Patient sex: F
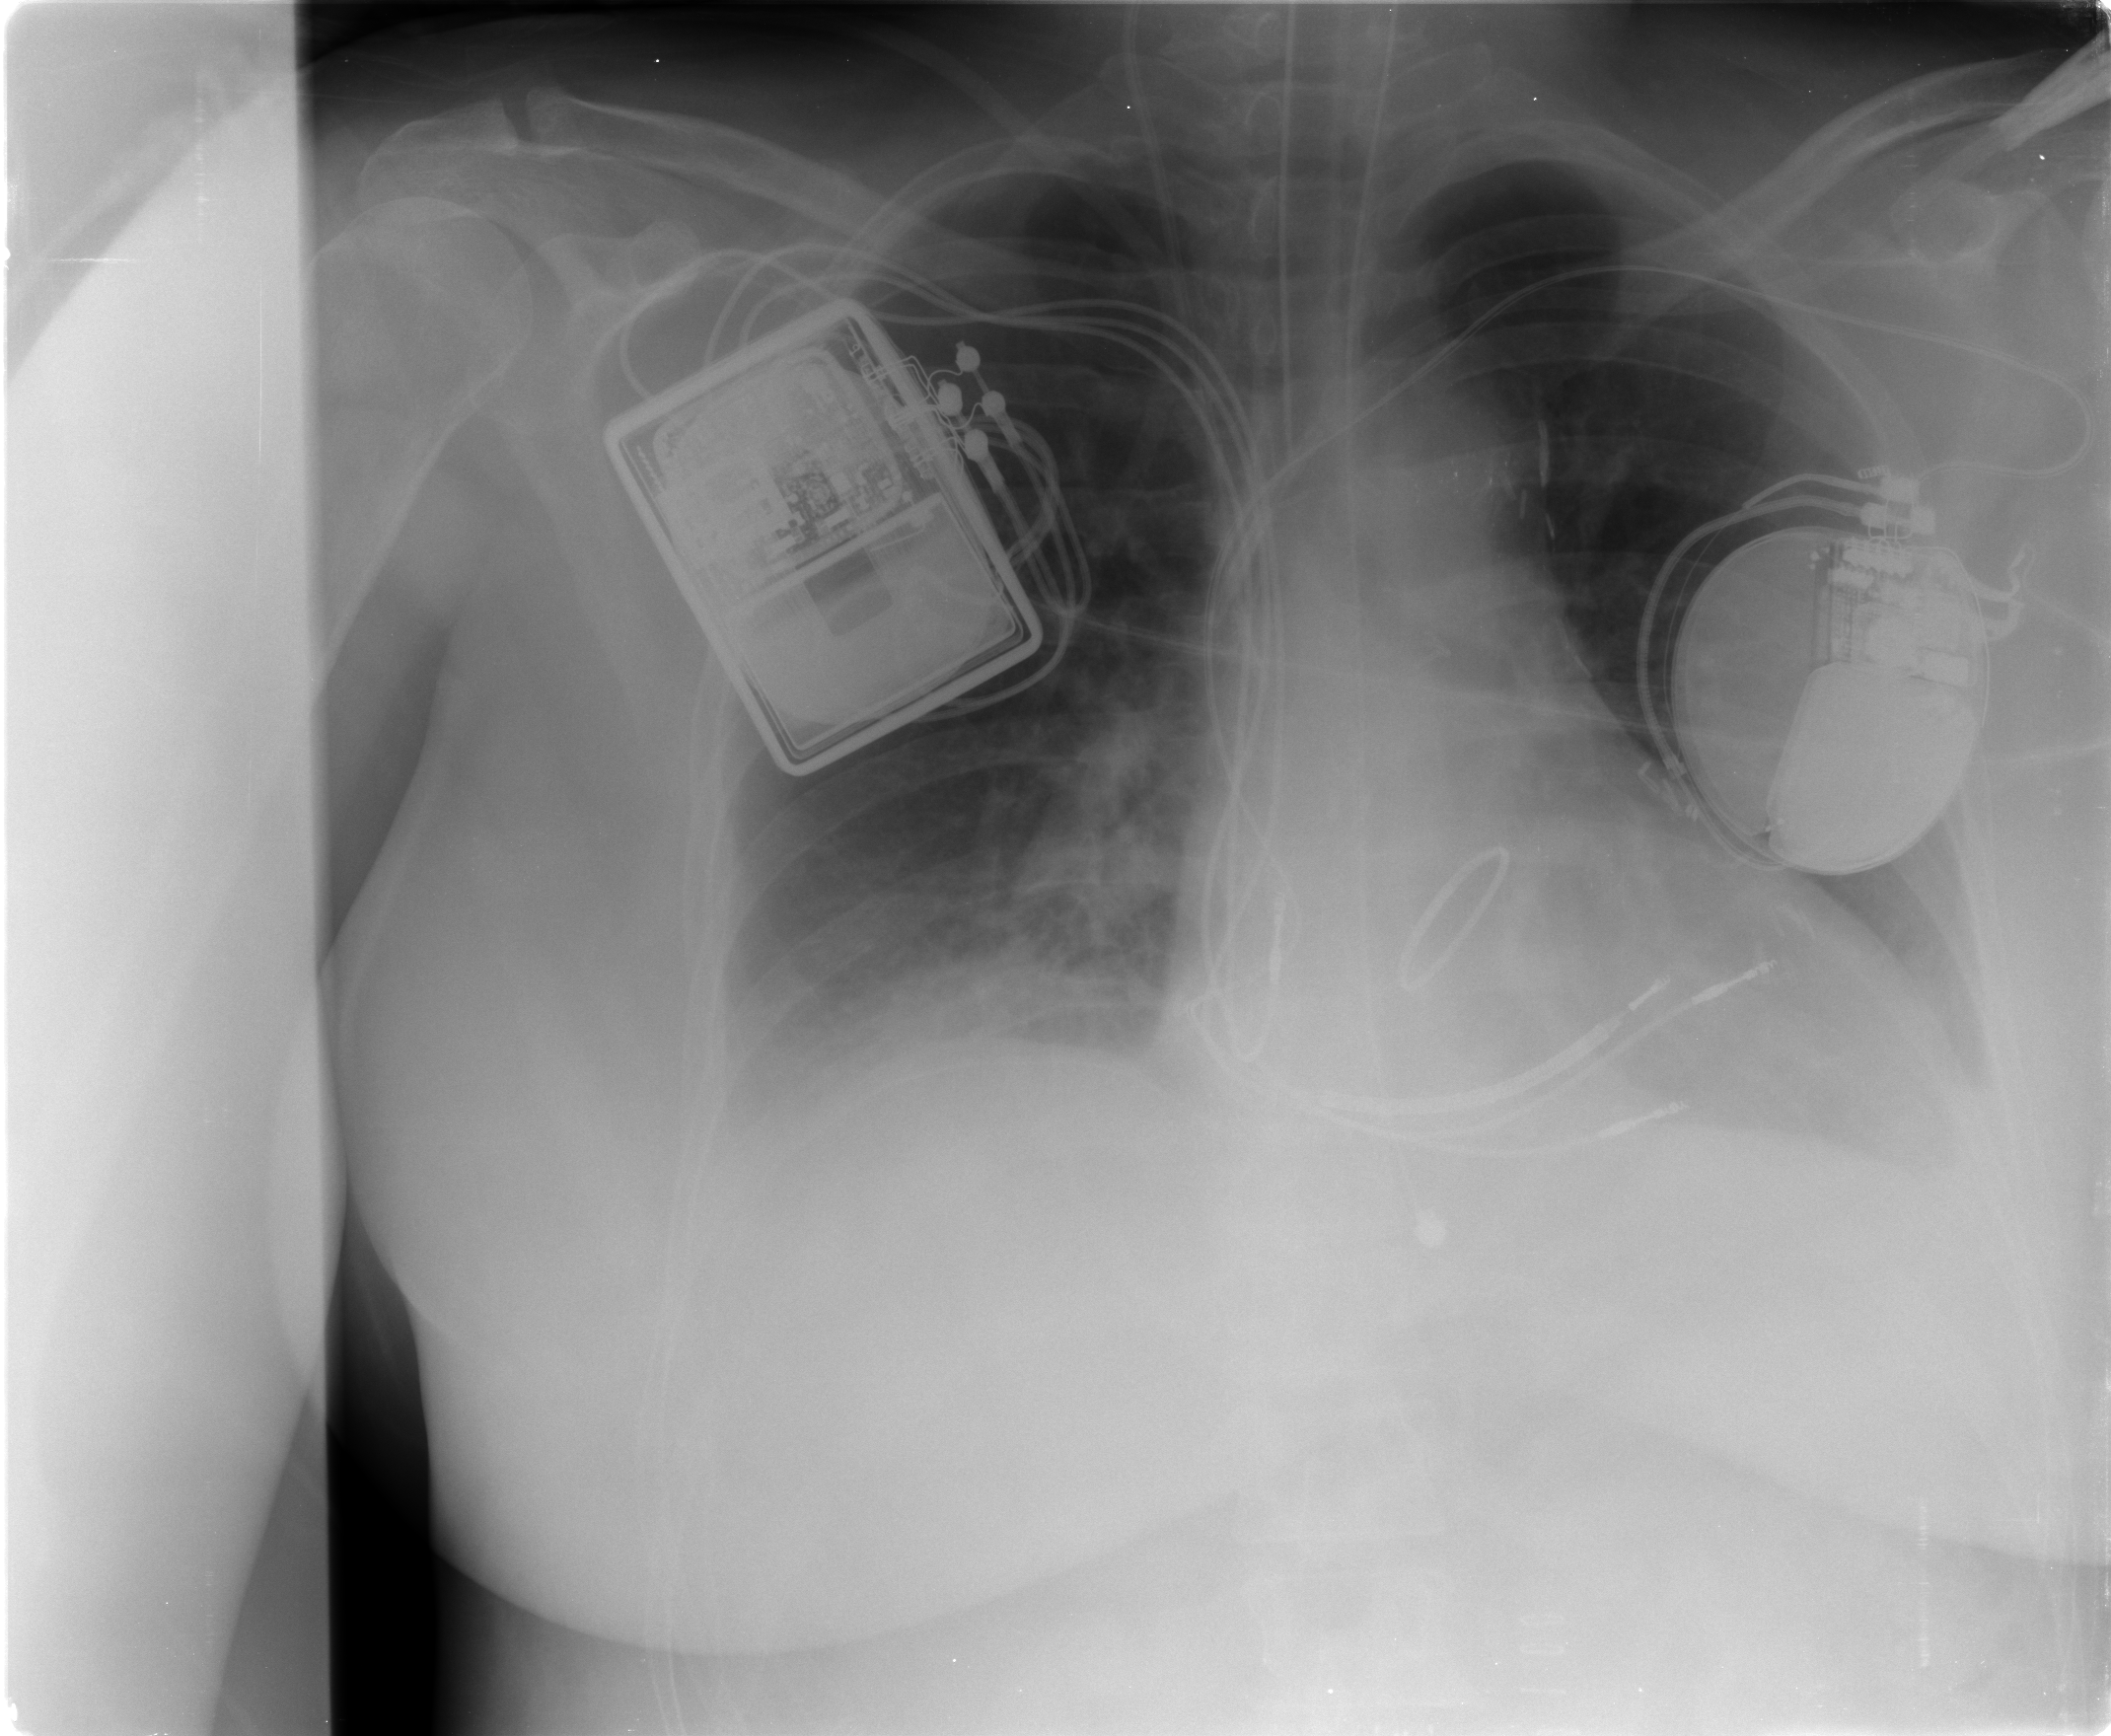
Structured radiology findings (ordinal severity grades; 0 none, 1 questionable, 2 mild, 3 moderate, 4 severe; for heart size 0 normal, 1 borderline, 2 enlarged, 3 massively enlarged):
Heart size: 2
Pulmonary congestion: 0
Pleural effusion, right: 0
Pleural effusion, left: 1
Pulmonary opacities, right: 0
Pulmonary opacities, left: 0
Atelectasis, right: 2
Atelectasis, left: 0